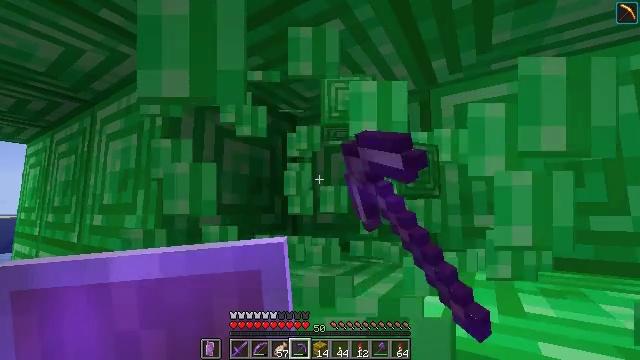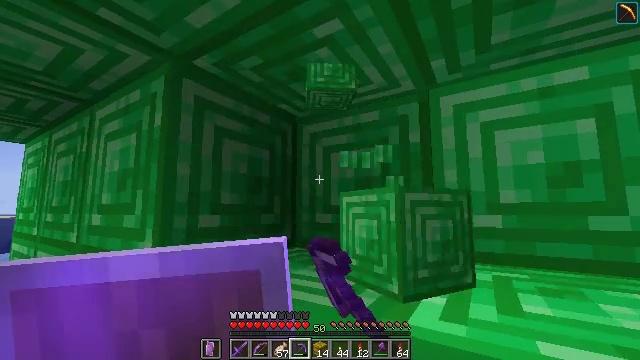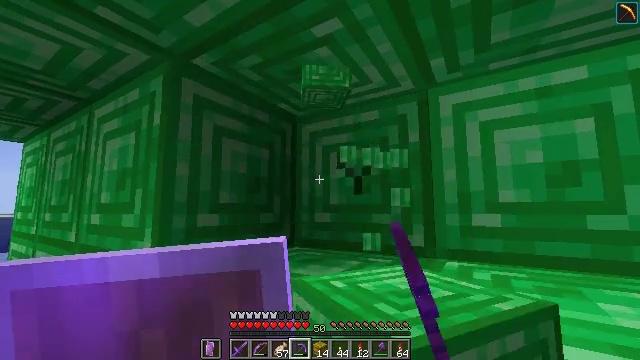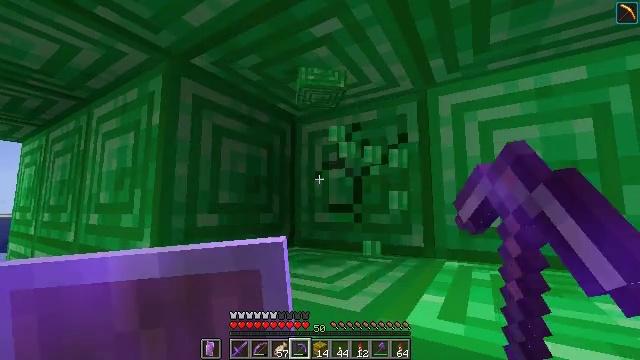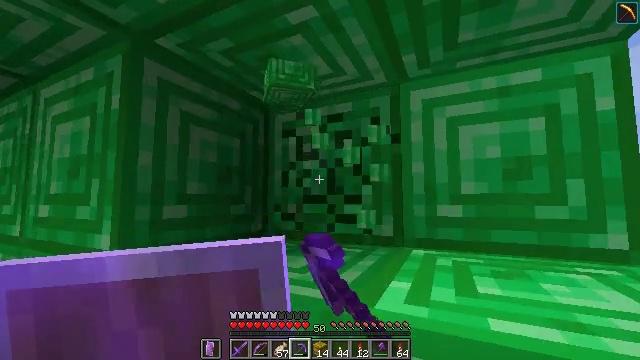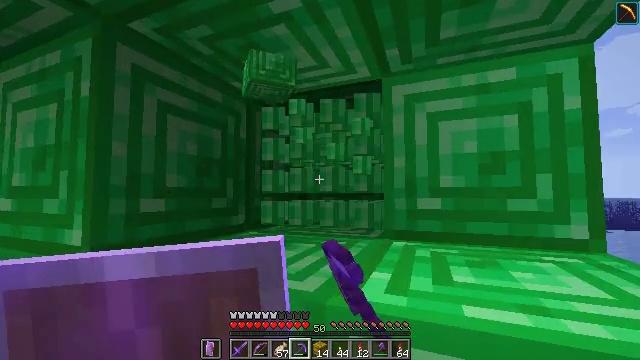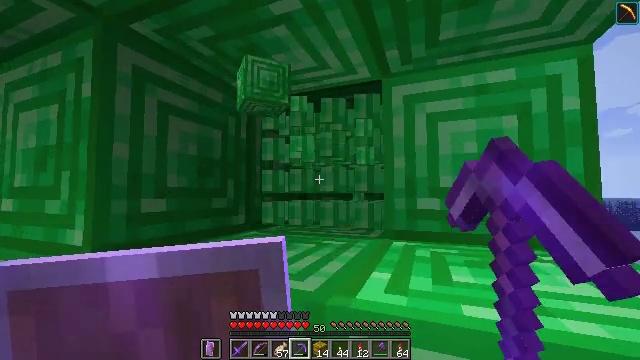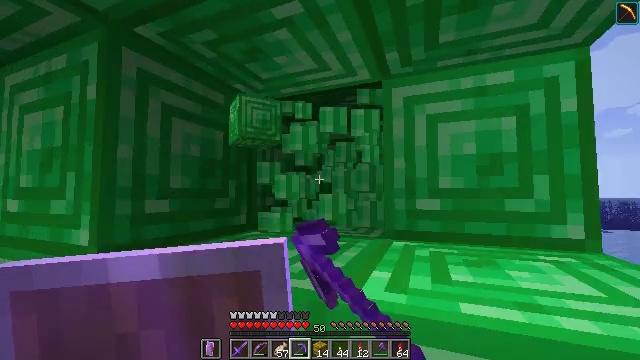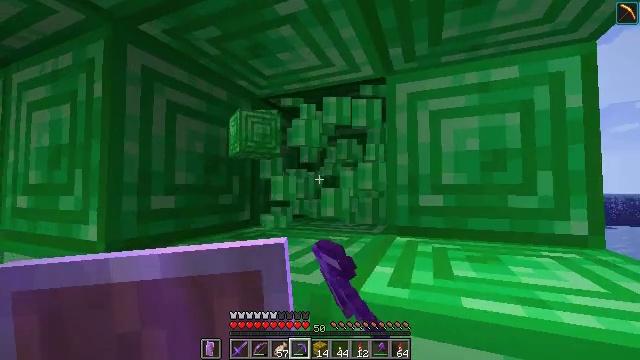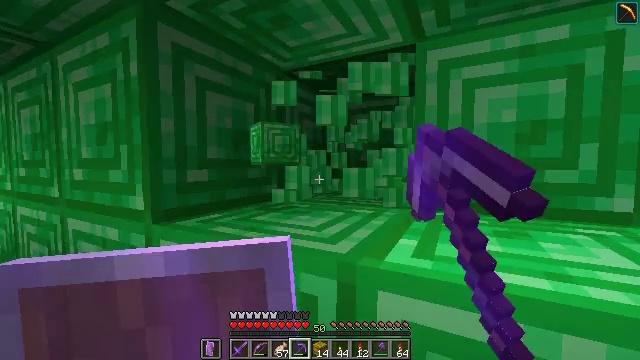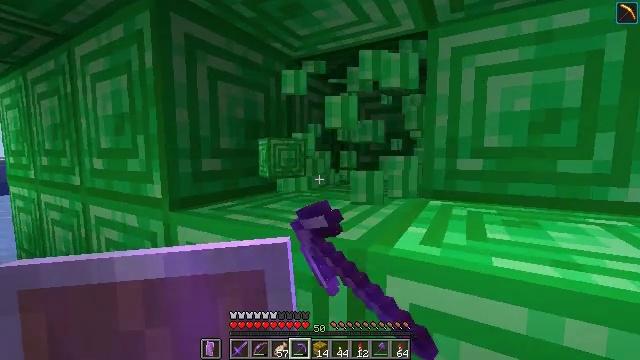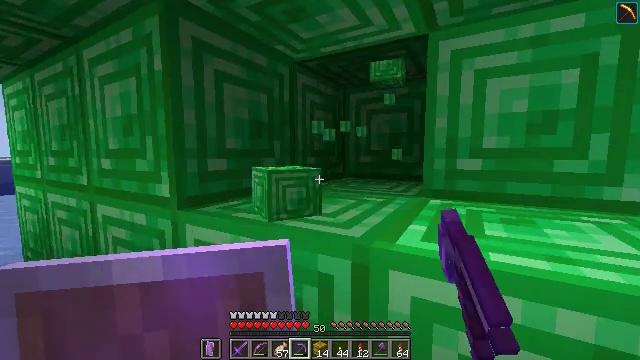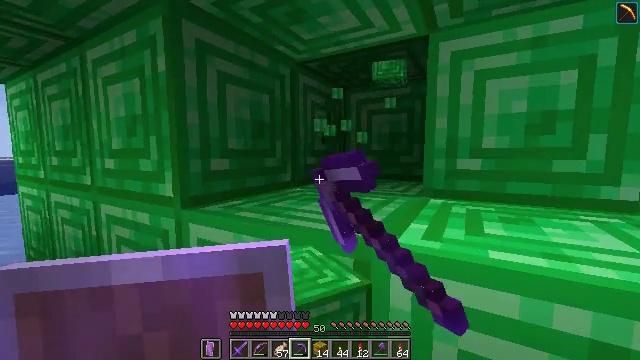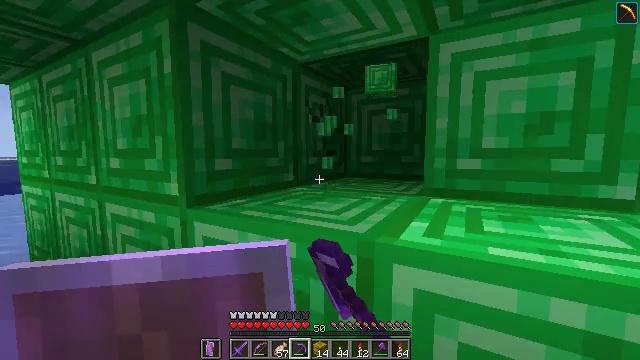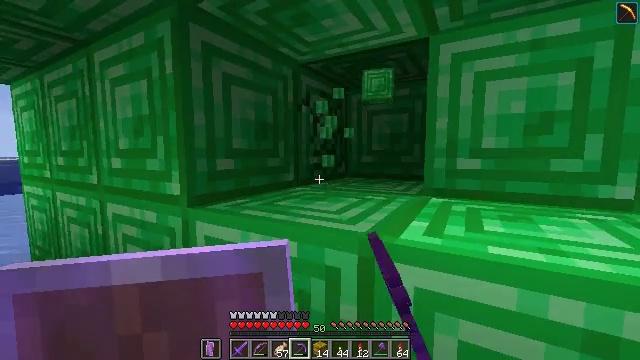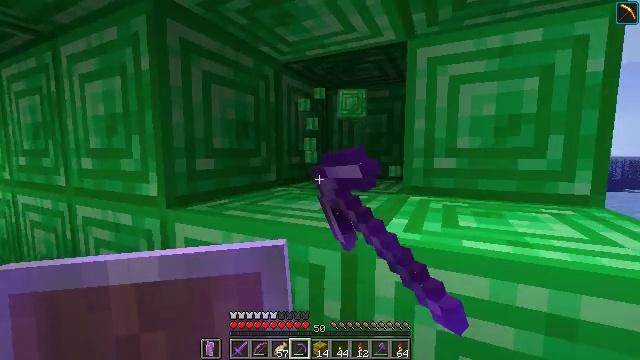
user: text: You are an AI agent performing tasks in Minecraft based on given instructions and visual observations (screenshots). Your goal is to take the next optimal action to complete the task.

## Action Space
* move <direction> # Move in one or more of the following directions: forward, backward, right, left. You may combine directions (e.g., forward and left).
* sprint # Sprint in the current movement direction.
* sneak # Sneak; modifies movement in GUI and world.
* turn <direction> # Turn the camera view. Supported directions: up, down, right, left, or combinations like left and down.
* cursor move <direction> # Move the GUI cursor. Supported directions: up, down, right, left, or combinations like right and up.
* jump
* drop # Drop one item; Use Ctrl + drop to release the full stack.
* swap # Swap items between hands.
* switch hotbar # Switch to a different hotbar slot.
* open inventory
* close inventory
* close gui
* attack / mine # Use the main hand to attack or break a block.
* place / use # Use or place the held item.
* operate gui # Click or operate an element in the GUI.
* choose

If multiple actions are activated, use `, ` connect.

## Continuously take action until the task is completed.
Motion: motion action
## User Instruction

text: Gather the emerald block from a structure.
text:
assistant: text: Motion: sneak, attack / mine
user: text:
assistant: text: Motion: sneak, attack / mine
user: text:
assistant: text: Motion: sneak, attack / mine
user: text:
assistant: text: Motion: sneak, turn right and down, attack / mine
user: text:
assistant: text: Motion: move back, sneak, turn right and down, attack / mine
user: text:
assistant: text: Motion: move back, sneak, attack / mine
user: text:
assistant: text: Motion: move back, sneak, attack / mine
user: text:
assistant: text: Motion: move back, sneak, attack / mine
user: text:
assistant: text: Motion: move back, sneak, turn left and down, attack / mine
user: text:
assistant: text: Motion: move back, sneak, turn left and down, attack / mine
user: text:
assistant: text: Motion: sneak, attack / mine
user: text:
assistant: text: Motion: sneak, attack / mine
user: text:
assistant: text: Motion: sneak, attack / mine
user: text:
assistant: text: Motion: sneak, attack / mine
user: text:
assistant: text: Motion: move forward, sneak, turn right, attack / mine
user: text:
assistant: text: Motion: move forward, sneak, turn right, attack / mine
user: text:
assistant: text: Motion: move forward, sneak, turn right, attack / mine
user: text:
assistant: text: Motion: move forward, sneak, turn right, attack / mine
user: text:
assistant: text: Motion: move forward, sneak, turn right and down, attack / mine
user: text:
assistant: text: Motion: sneak, turn right and down, attack / mine
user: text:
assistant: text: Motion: sneak, attack / mine
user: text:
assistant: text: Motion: sneak, turn left, attack / mine
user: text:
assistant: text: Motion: sneak, turn left and down, attack / mine
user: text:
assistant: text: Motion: sneak, turn left, attack / mine
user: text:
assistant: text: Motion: sneak, attack / mine
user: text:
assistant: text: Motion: sneak, attack / mine
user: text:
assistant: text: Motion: sneak, attack / mine
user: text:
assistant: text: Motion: sneak, attack / mine
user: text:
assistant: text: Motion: sneak, attack / mine
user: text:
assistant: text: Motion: sneak, attack / mine